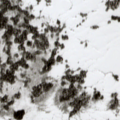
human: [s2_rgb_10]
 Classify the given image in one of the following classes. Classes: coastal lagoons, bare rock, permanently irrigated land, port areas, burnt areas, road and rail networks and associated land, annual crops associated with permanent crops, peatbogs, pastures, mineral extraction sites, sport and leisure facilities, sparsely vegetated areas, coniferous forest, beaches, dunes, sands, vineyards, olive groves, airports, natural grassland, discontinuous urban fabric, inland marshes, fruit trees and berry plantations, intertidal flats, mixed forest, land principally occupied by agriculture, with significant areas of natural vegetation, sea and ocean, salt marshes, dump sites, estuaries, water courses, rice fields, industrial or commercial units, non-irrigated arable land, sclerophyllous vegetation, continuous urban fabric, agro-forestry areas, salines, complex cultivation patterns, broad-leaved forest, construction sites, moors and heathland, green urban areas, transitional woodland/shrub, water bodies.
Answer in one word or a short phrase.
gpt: mixed forest, peatbogs